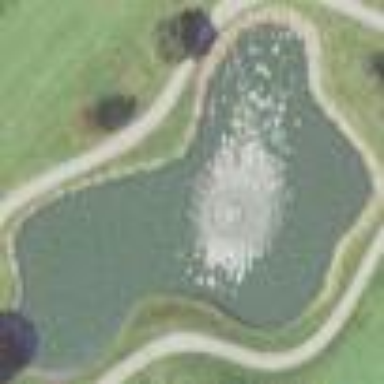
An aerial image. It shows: Water hazard on golf course. The hazard is natural water feature.